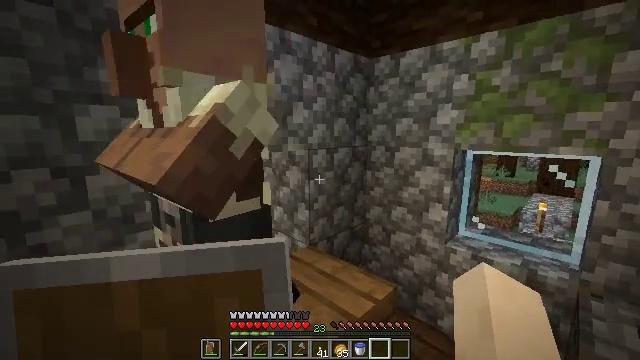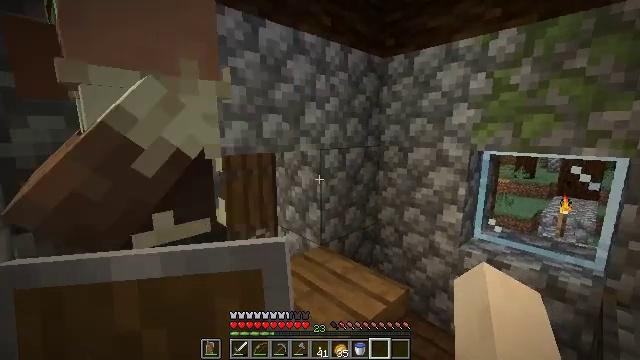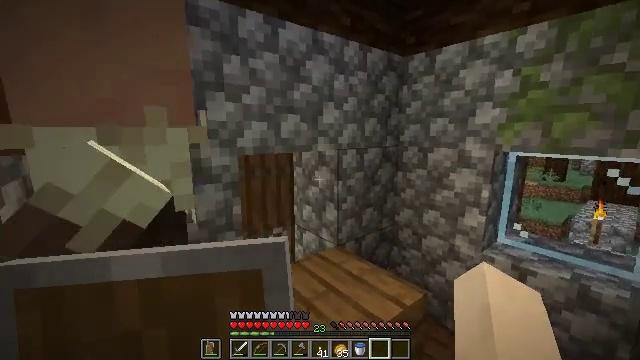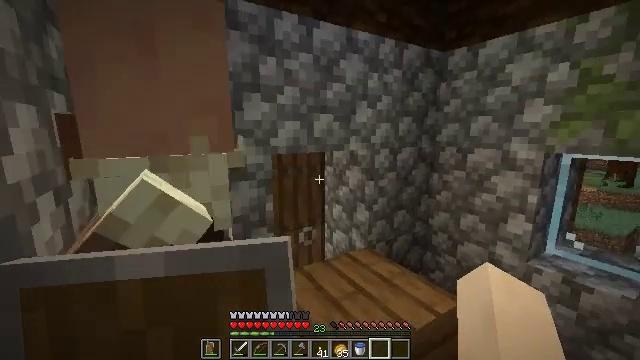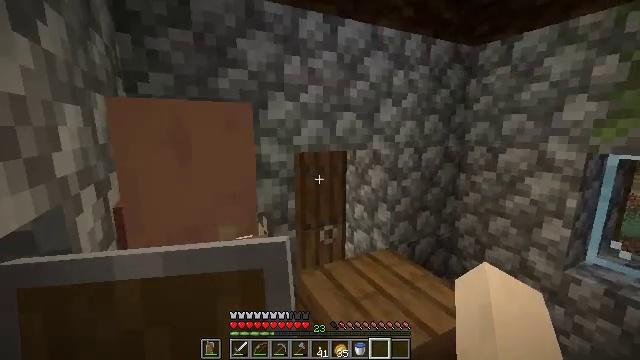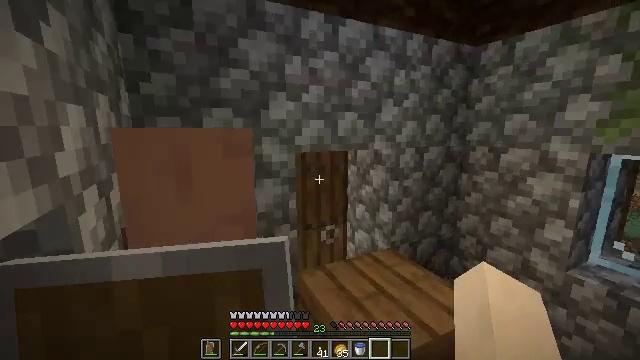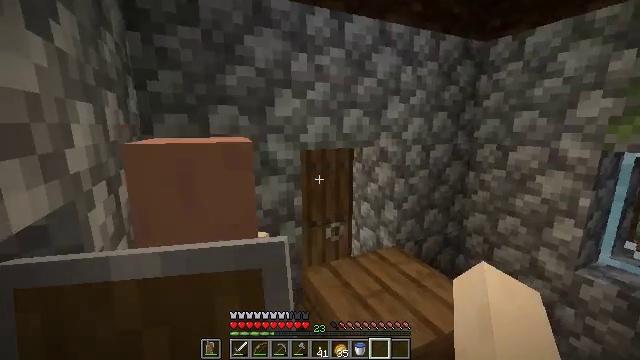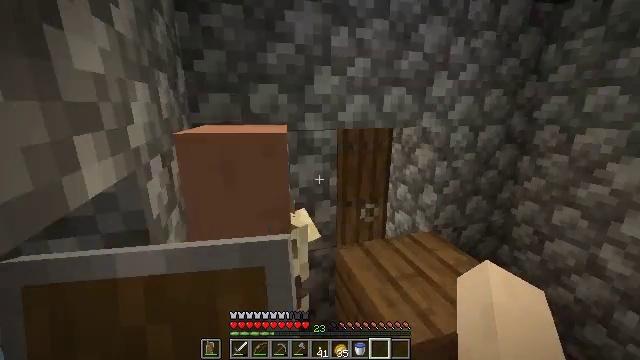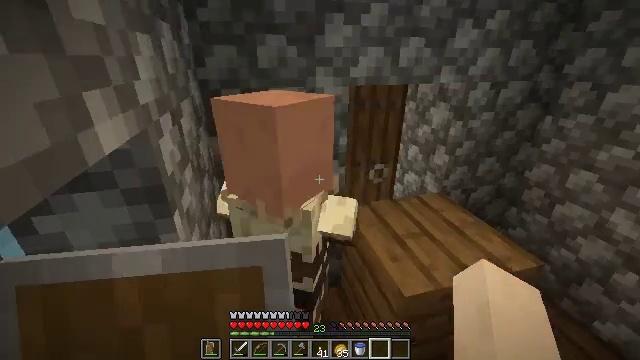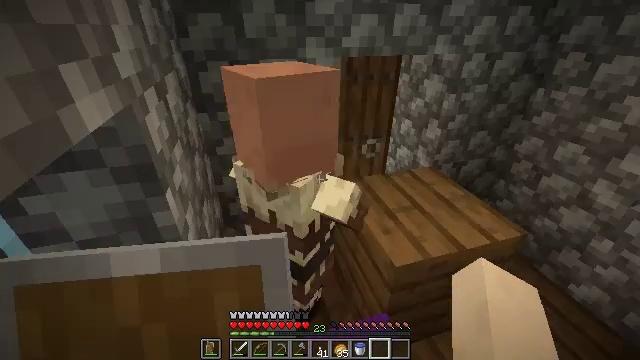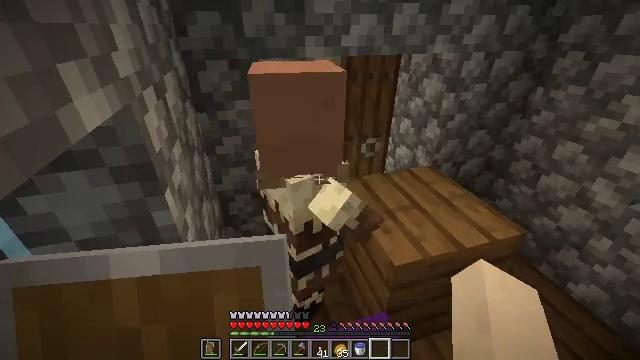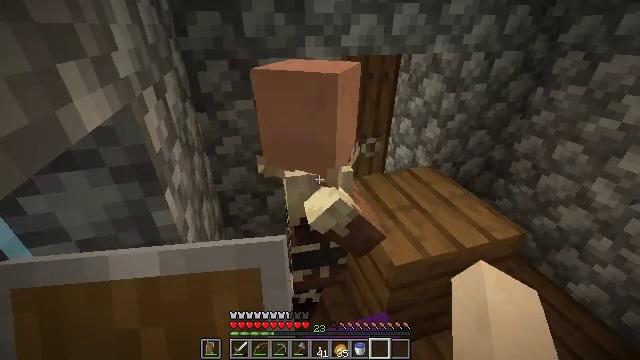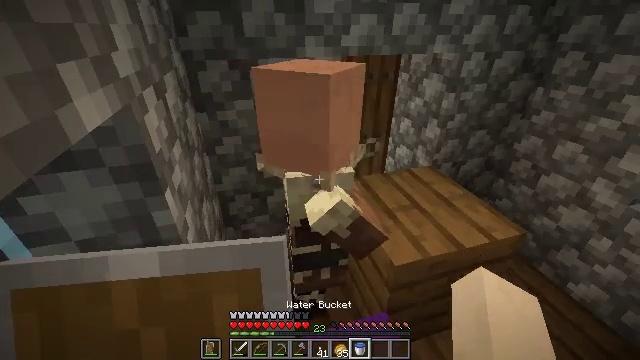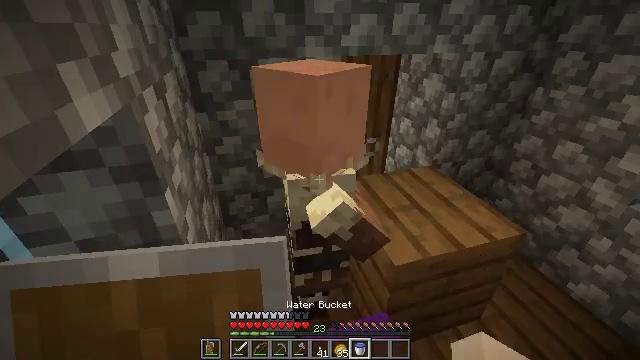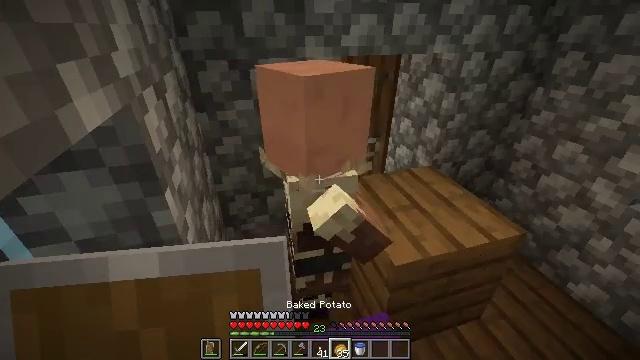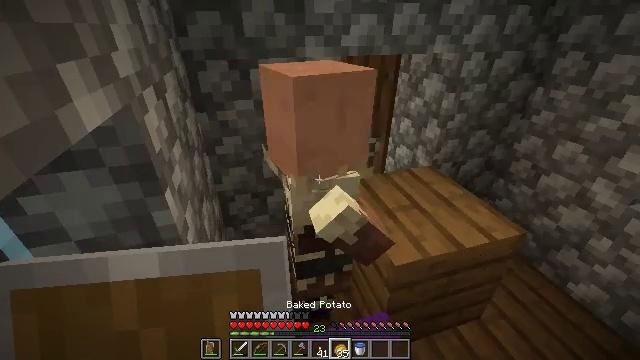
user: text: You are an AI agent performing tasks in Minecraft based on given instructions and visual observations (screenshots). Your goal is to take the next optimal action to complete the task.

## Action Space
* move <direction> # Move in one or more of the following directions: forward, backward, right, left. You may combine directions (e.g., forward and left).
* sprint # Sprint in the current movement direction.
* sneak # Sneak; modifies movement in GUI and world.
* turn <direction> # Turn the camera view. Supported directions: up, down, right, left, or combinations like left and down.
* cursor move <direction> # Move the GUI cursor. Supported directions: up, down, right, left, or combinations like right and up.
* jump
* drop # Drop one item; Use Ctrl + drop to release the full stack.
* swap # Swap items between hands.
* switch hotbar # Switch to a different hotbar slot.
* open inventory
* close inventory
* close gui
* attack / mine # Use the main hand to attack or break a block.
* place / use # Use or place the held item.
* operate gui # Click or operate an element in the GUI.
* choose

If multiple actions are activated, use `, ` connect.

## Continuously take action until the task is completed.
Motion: motion action
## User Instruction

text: Remove a baked potato from the inventory.
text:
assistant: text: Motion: turn left
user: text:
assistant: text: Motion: turn left
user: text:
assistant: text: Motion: turn left
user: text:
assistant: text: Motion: turn left
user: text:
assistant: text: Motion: no_op
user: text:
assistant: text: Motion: turn left
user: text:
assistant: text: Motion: turn left and down
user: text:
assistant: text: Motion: turn left and down
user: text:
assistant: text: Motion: turn right and down
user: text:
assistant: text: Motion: no_op
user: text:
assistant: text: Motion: no_op
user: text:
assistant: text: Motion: no_op
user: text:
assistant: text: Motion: no_op
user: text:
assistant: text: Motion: no_op
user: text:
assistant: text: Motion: no_op
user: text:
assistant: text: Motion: no_op
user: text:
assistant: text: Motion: turn right and down
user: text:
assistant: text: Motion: turn right
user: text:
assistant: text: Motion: turn right
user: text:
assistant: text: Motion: turn left and down, drop
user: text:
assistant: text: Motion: turn left and down, drop
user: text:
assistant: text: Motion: no_op
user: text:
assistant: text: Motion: turn right
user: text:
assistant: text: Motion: no_op
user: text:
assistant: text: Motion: no_op
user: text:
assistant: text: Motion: no_op
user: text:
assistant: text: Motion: no_op
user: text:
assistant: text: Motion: no_op
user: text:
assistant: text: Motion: no_op
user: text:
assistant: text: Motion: no_op